Interaction volume radius: 5 \u00c5
Interaction volume height: 20 \u00c5
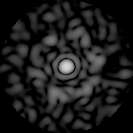
Disorder parameter: 0.8016